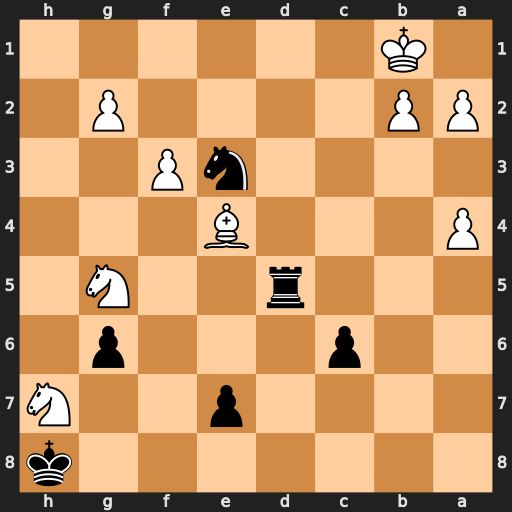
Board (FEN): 7k/4p2N/2p3p1/3r2N1/P3B3/4nP2/PP4P1/1K6
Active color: b
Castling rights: -
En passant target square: -
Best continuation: Rd1#